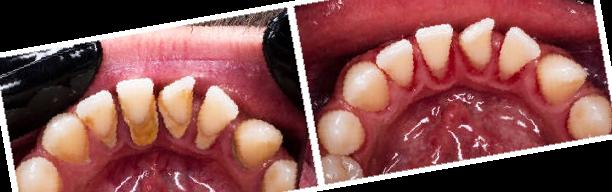
Condition: Calculus